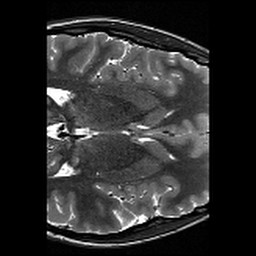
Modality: T2w
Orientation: axial
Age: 30
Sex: female
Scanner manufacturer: siemens
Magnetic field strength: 3 T
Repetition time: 13.15 s
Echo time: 0.082 s